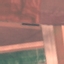
Land use / land cover class: AnnualCrop